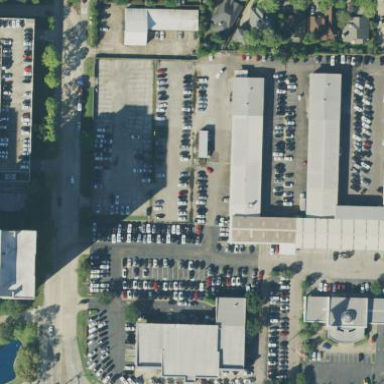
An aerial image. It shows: Commercial area.